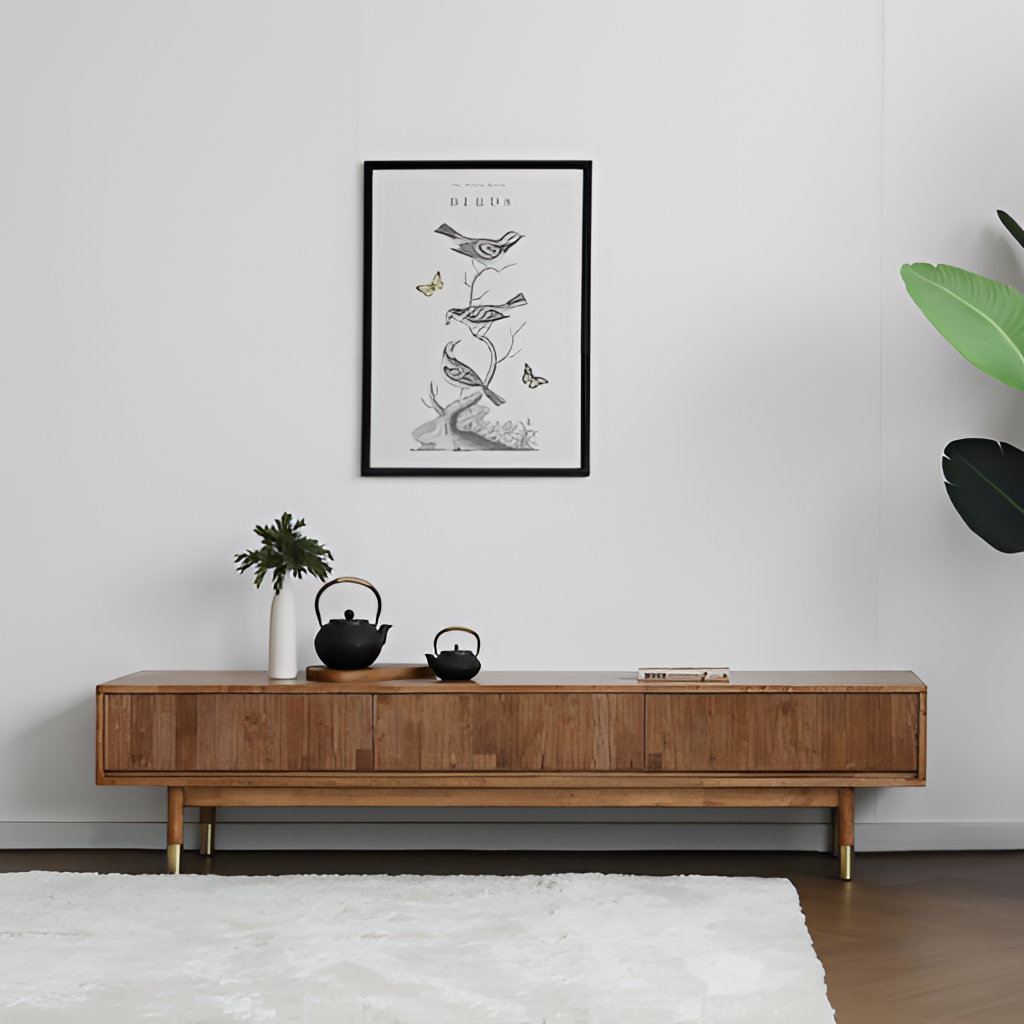
living room, brown wood console table, brown wood flooring, with herringbone pattern, paint wallpaper, with solid pattern, minimalist